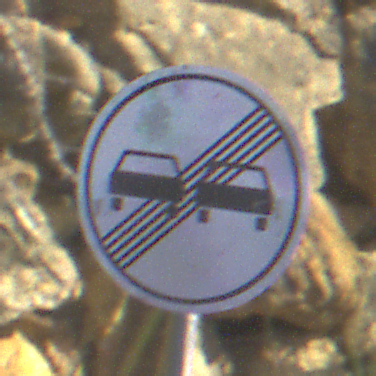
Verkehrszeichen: EndeUeberholverbot
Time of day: MorningAfternoon
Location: Outdoor (RoadRail)
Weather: PartlyCloudy
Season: NotSpecified
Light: Natural